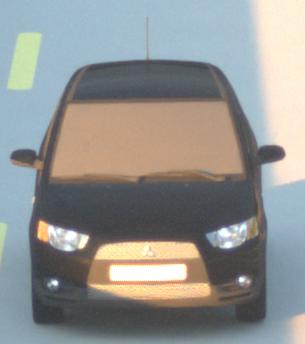
Make: Mitsubishi
Model: Colt 1.1
Detailed model: Colt (VI)
Model produced from: 2008/11
Model produced until: 2010/10
Doors: 3
Color: black
Road condition: dry road
Daytime: sunrise or sunset
Contrast: medium contrast